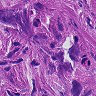
Metastatic tissue present: yes